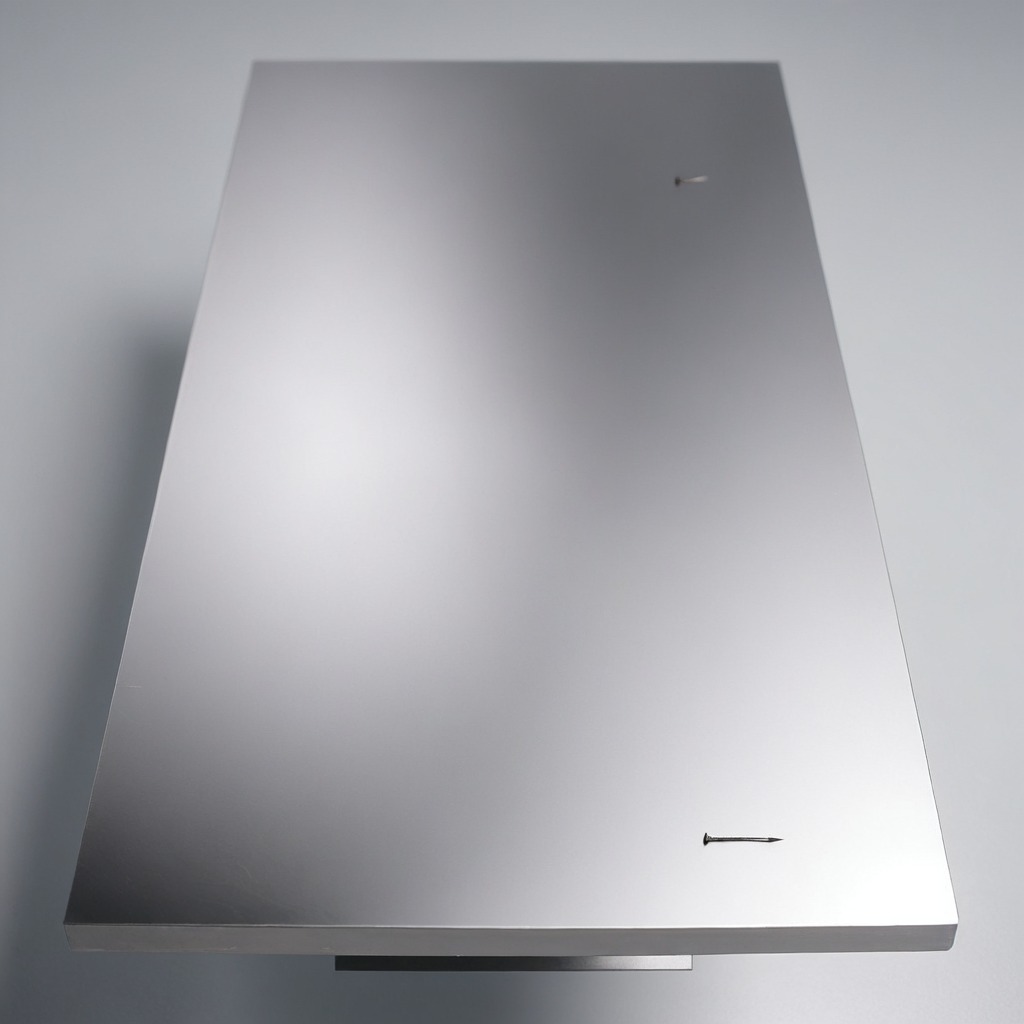
An iron nail is lying on the stainless steel table in a high-end prototyping lab.